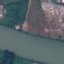
Label: River